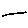
Label: line